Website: apple
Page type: address-validator
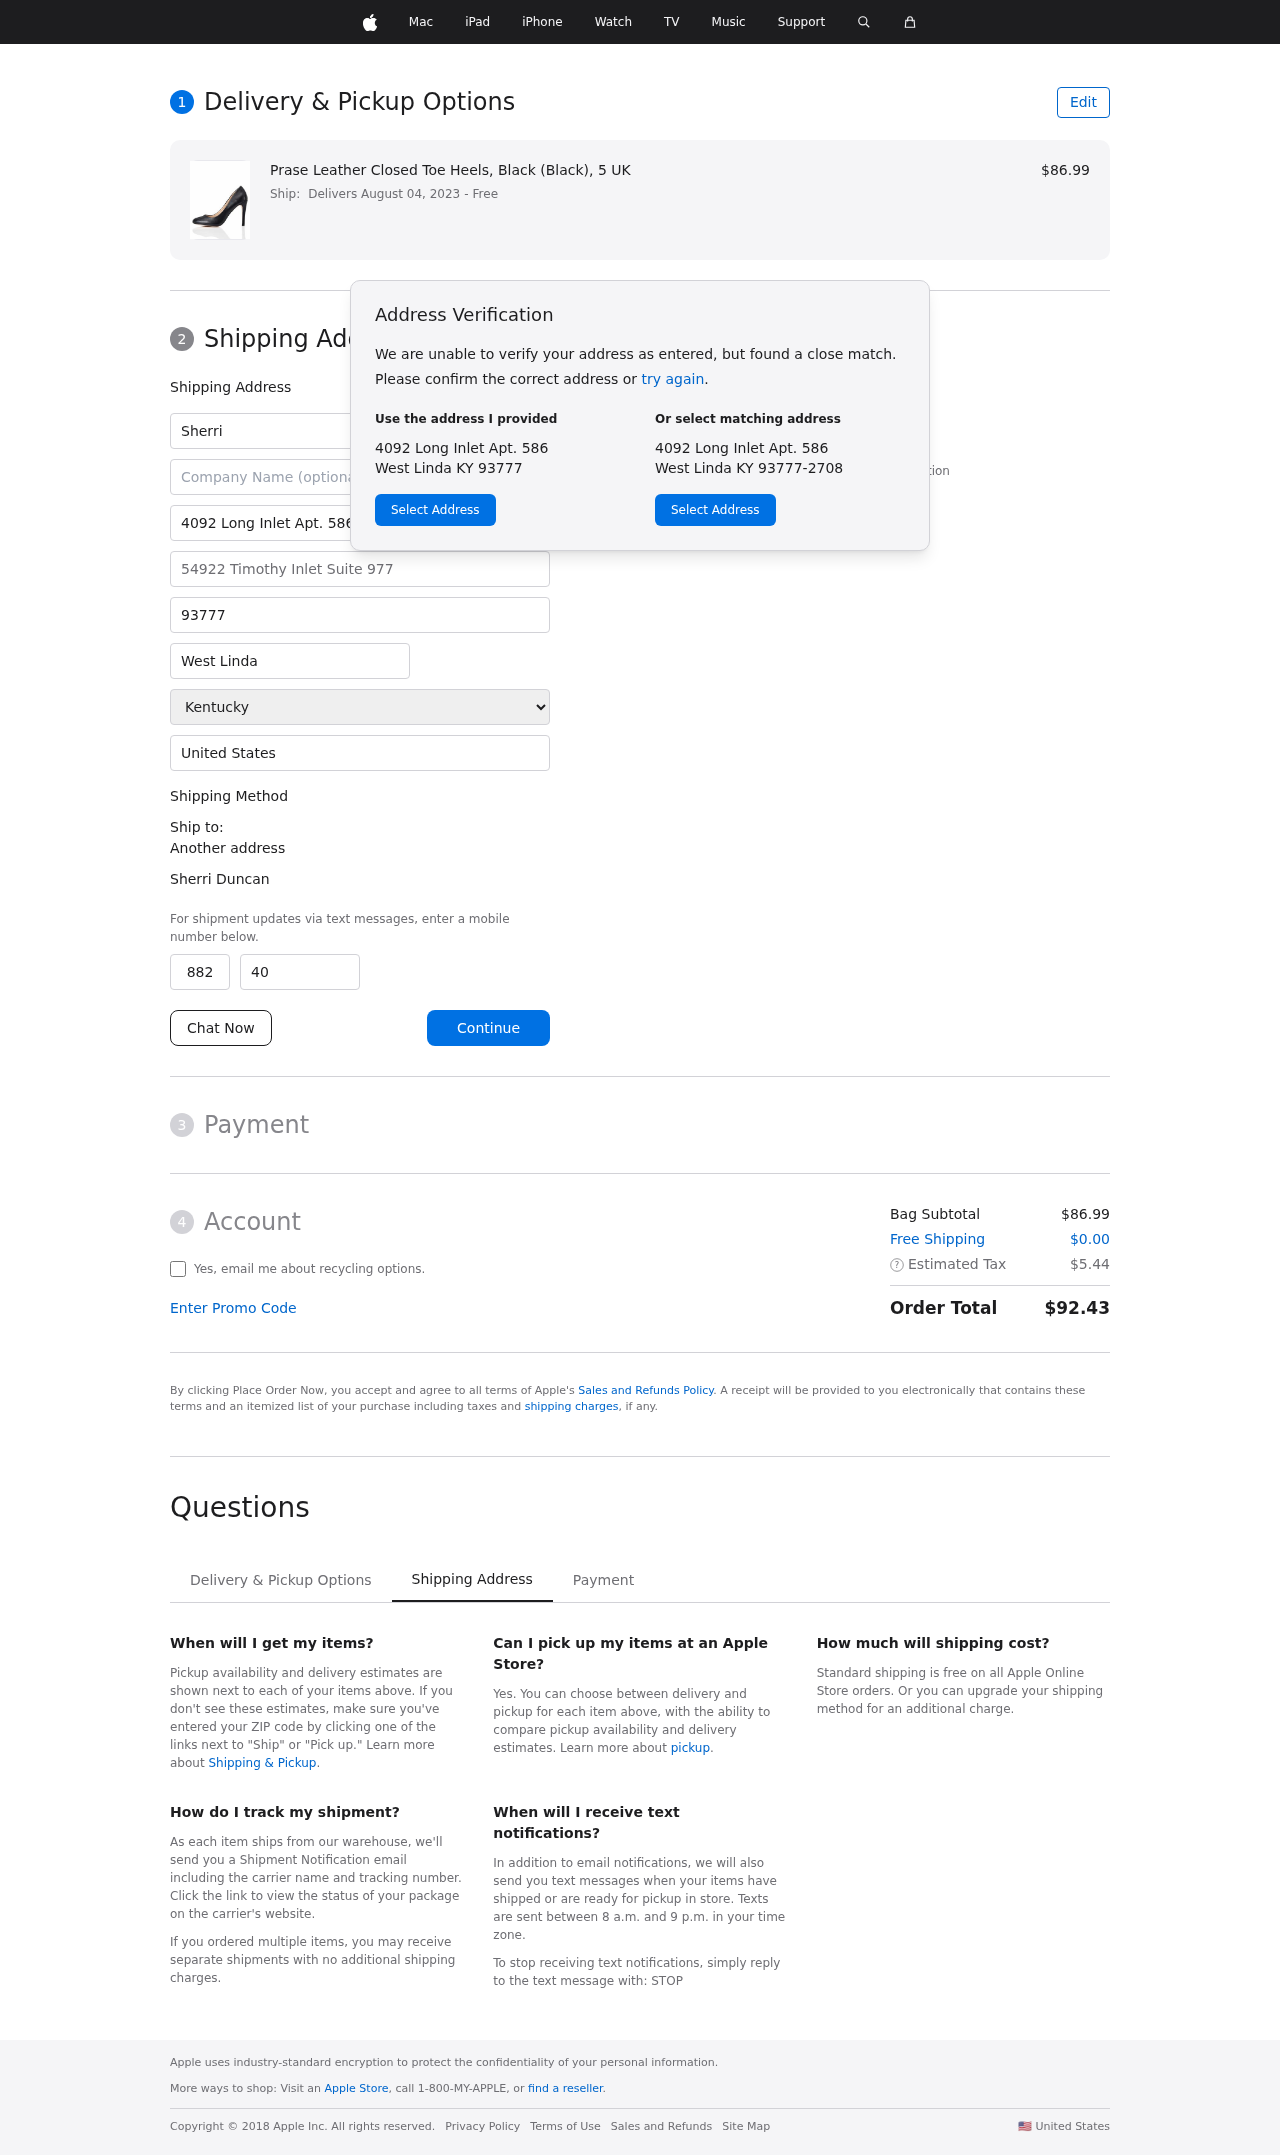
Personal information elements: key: PII_CITY
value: West Linda
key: PII_COUNTRY
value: United States
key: PII_FIRSTNAME
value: Sherri
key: PII_FULLNAME
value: Sherri Duncan
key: PII_LASTNAME
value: Duncan
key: PII_PHONE_AREA
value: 882
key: PII_PHONE_SUFFIX
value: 4055
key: PII_POSTCODE
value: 93777
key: PII_STATE
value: Kentucky
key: PII_STREET
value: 4092 Long Inlet Apt. 586
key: PII_STREET2
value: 54922 Timothy Inlet Suite 977
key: PII_CITY_STATE_ZIP
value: West Linda KY 93777
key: PII_STATE_ABBR
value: KY
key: PII_POSTCODE_FULL
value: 93777
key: PII_POSTCODE_NUMERIC
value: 93777
Product elements: key: PRODUCT1_NAME
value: Prase Leather Closed Toe Heels, Black (Black), 5 UK
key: PRODUCT1_PRICE
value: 86.99
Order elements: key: ORDER_DELIVERY_DATE
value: Delivers August 04, 2023
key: ORDER_SUBTOTAL
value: $86.99
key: ORDER_SHIPPING_COST
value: $0.00
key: ORDER_TAX
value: $5.44
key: ORDER_TOTAL
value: $92.43